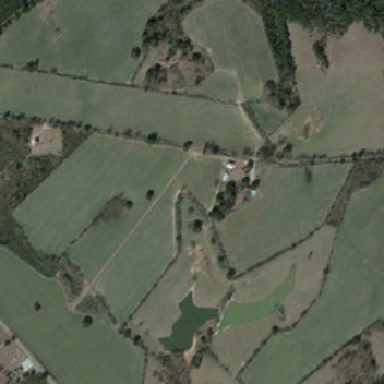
The green farmland near the forest and the pond is split by the ridge .